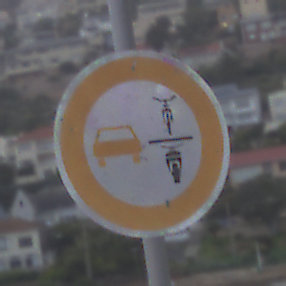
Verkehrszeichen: VerbotUeberholenEinspurigeFahrzeuge
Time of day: SunriseSunset
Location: Outdoor (Beach)
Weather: Overcast
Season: NotSpecified
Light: Natural